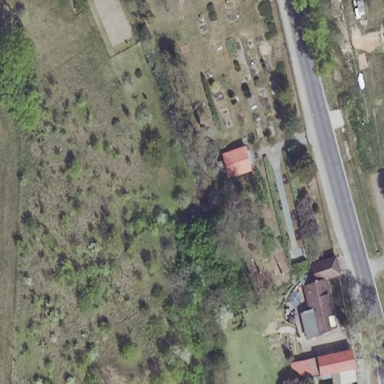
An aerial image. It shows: Cemetery.